Field crop: maize
Growth stage: 2
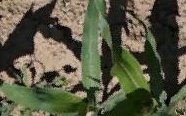
Species: maize